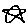
Label: star